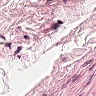
Metastatic tissue present: no